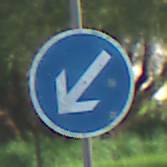
Verkehrszeichen: VorgeschriebeneVorbeifahrtLinks
Umgebung: Outdoor, Urban
Tageszeit: MorningAfternoon
Wetter: PartlyCloudy
Licht: Natural
Jahreszeit: NotSpecified
Kontrast: LowContrast